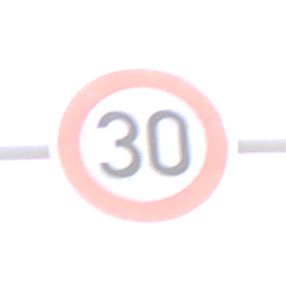
Verkehrszeichen: Geschwindigkeit30
Umgebung: Outdoor, Nature
Tageszeit: Midday
Wetter: PartlyCloudy
Licht: Natural
Jahreszeit: NotSpecified
Kontrast: MediumContrast